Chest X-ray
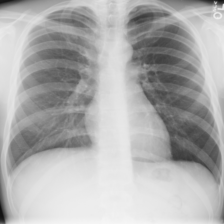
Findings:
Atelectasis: negative
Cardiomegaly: negative
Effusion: negative
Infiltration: negative
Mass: negative
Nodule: negative
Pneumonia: negative
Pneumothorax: negative
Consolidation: negative
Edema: negative
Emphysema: negative
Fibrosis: negative
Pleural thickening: negative
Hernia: negative